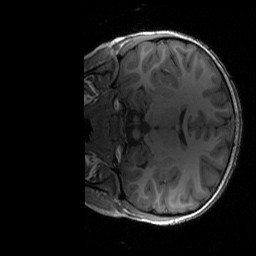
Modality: T1w
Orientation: coronal
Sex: male
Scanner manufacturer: siemens
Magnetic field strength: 3 T
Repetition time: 1.9 s
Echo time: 0.00243 s